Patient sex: F
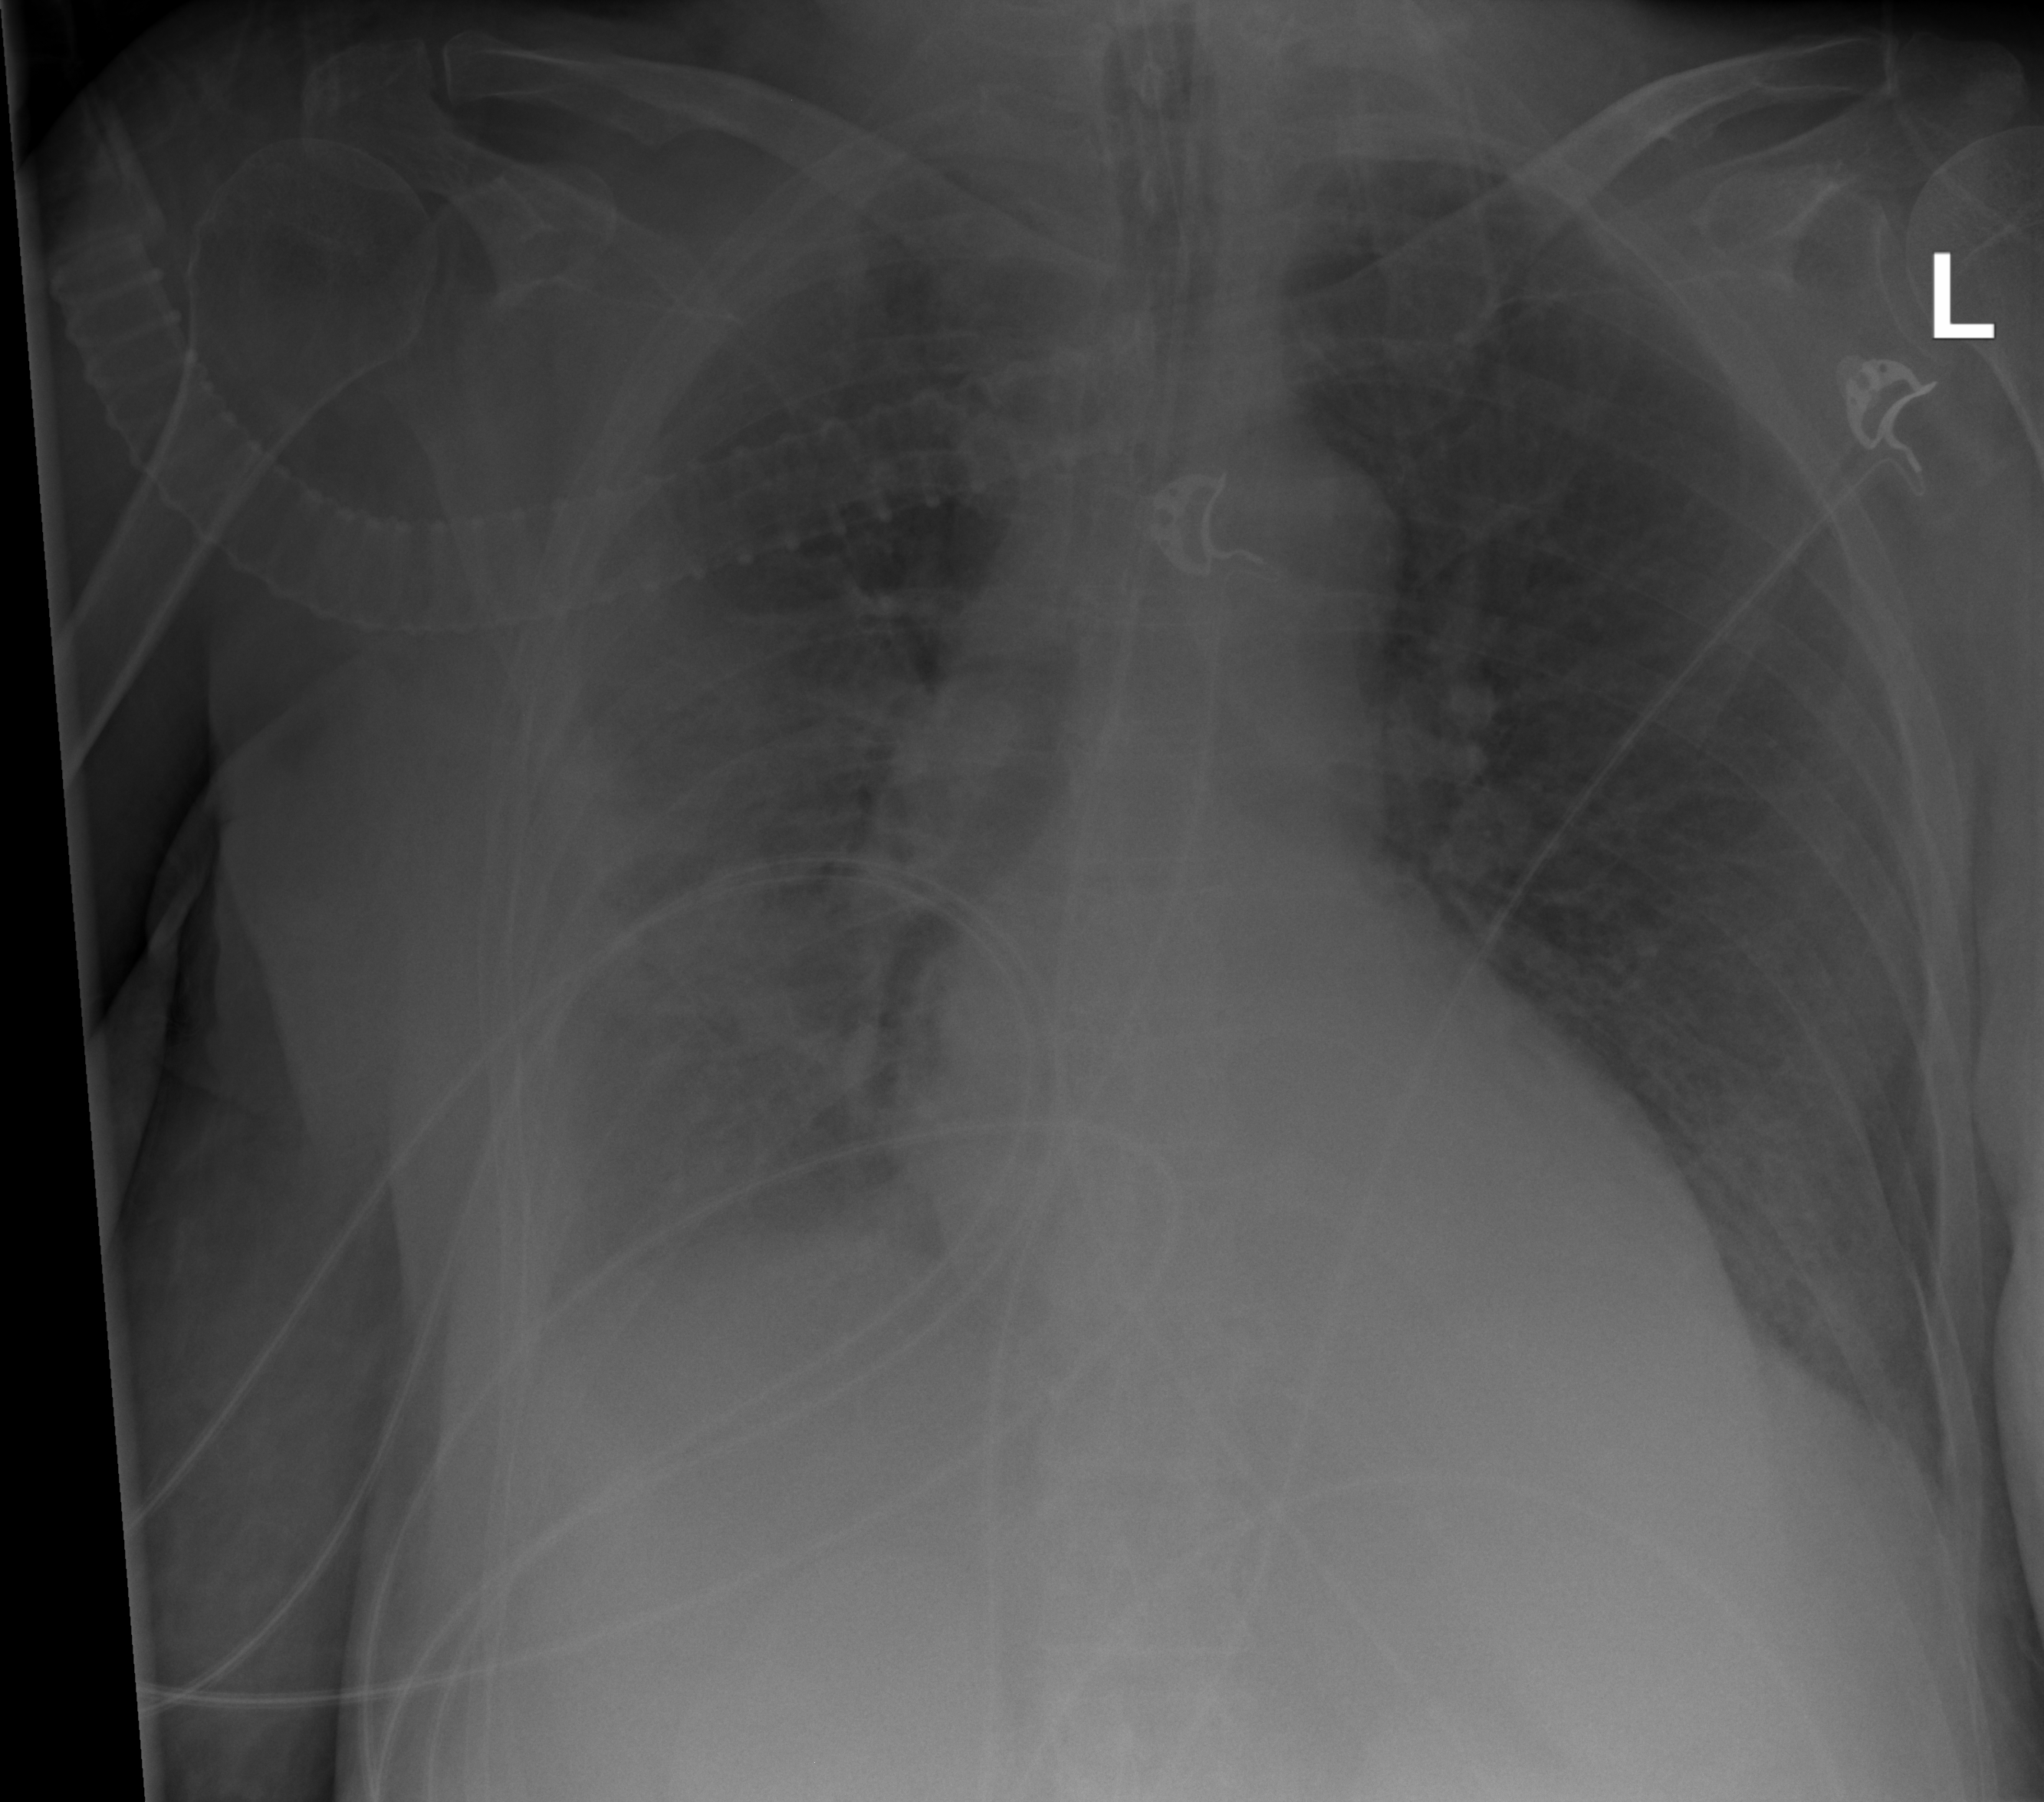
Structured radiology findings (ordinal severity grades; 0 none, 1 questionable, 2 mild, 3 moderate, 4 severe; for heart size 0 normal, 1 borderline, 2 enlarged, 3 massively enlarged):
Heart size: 2
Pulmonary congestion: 2
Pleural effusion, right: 2
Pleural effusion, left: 0
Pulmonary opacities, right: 3
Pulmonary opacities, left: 2
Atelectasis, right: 2
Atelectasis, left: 0